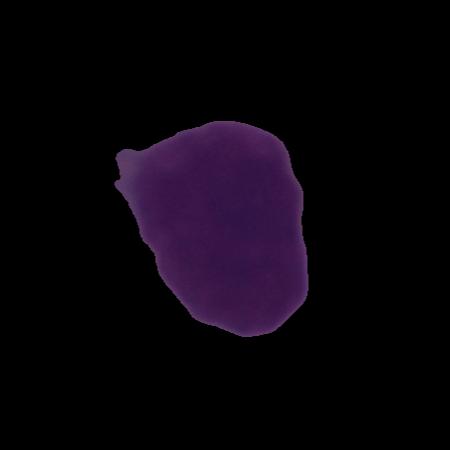
Label: cancer